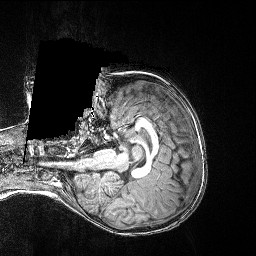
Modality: T1w
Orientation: axial